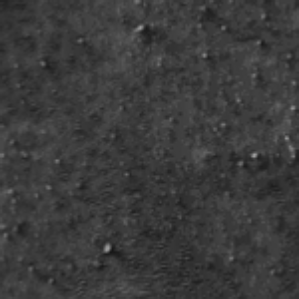
Label: frost